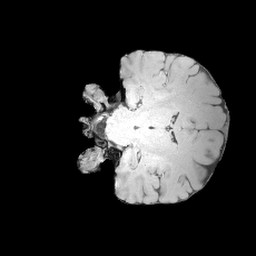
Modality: MP2RAGE
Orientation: coronal